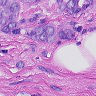
Metastatic tissue present: yes